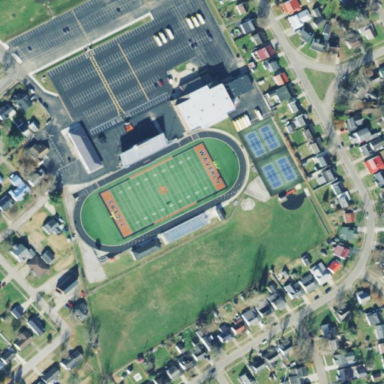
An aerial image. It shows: American football pitch.